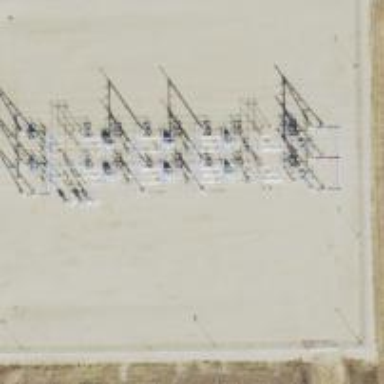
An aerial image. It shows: Switch for power supply.